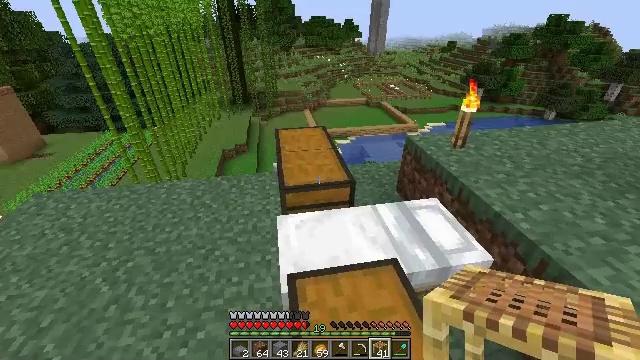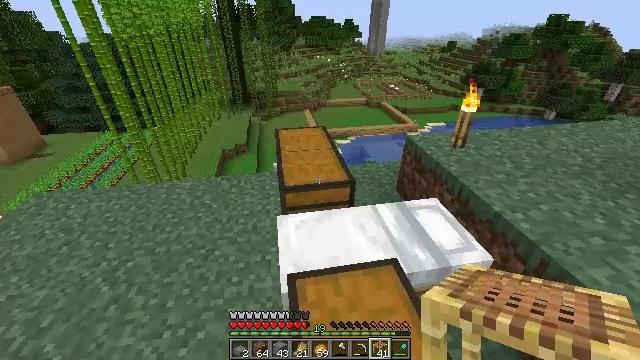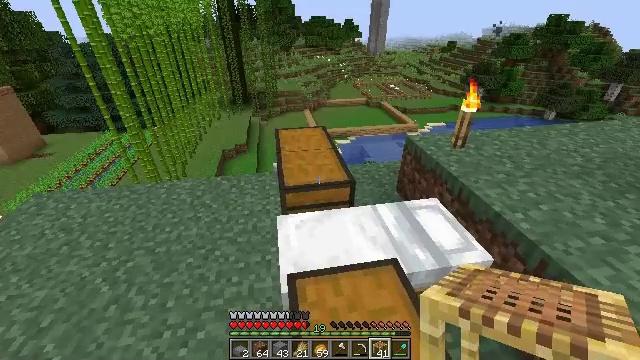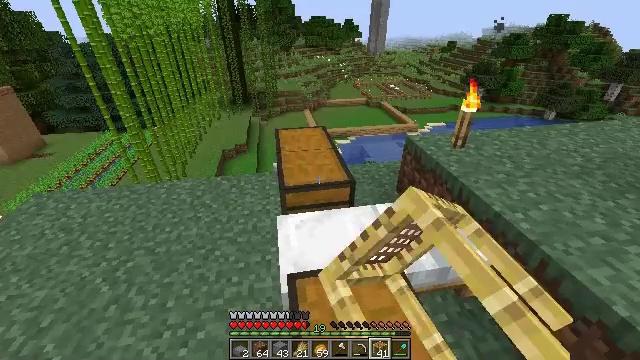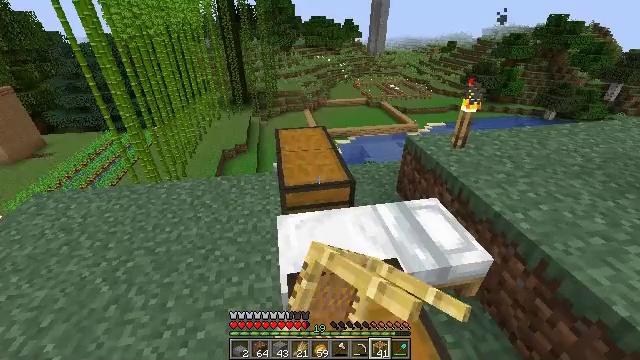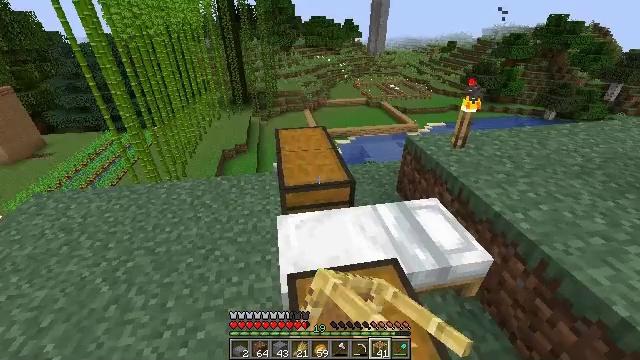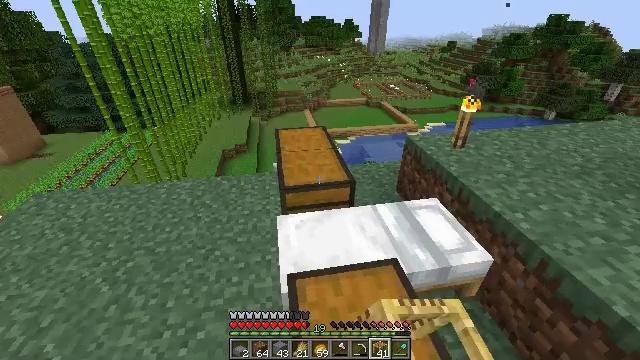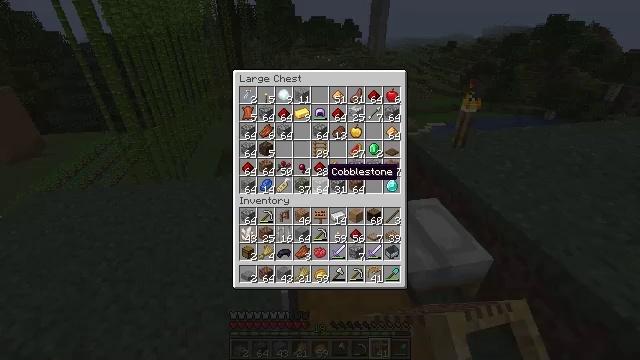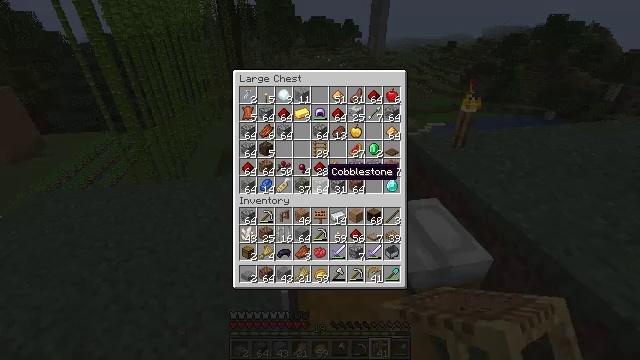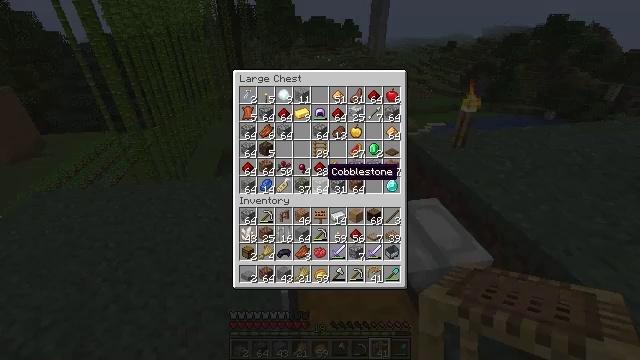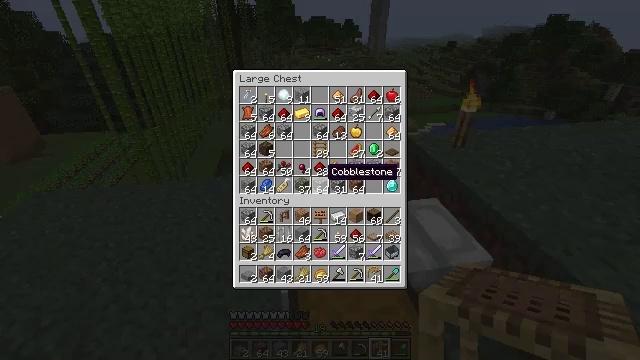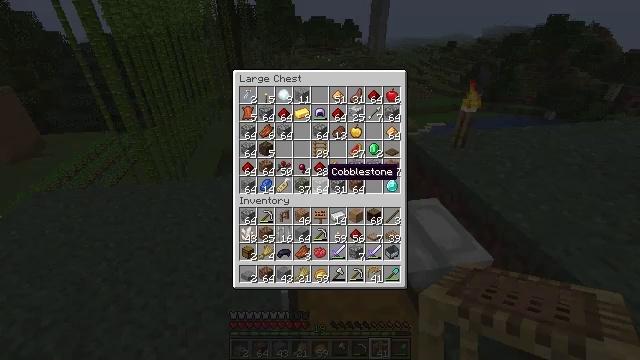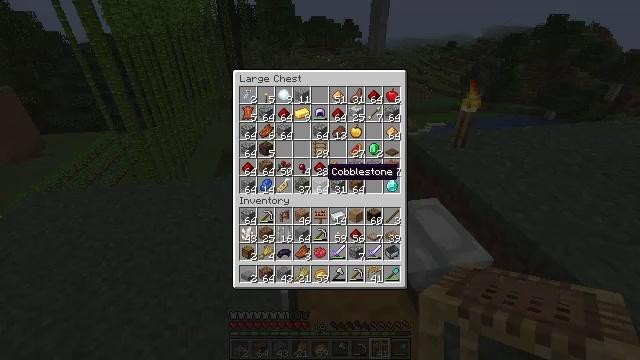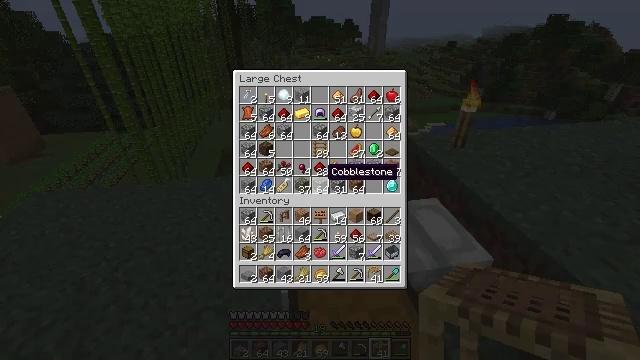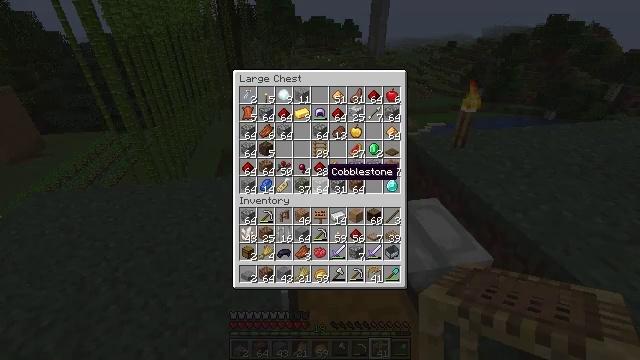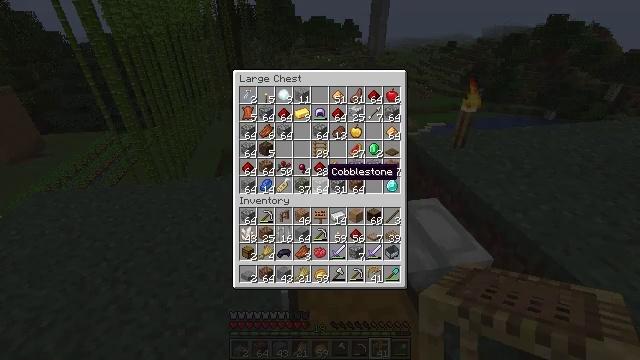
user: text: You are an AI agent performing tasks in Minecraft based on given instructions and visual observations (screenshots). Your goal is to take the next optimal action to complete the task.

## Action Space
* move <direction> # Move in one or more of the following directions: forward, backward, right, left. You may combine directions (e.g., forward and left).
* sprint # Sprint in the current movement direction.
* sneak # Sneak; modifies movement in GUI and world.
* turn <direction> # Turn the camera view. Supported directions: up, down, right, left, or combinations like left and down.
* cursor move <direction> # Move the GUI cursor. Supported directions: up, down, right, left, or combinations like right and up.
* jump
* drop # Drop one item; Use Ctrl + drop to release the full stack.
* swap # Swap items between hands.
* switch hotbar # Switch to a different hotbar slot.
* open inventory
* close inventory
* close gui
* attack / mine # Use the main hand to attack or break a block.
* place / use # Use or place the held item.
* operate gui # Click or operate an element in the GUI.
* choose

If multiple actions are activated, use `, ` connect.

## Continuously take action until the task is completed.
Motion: motion action
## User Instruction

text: Create glass by smelting sand.
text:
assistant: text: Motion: no_op
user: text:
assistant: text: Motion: use / place
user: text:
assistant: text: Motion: use / place
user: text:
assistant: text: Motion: use / place
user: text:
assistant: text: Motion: use / place
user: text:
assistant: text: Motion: no_op
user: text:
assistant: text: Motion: open gui
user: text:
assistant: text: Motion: no_op
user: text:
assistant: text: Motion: no_op
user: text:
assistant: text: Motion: no_op
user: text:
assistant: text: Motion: no_op
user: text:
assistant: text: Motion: no_op
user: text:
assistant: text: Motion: no_op
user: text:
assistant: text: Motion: no_op
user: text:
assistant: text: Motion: no_op
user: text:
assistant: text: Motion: no_op
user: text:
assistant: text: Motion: no_op
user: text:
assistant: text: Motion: no_op
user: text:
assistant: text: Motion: no_op
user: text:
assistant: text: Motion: no_op
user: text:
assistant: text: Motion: no_op
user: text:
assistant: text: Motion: no_op
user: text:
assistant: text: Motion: no_op
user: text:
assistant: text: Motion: no_op
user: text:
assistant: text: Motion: no_op
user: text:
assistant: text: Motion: no_op
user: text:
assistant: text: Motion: no_op
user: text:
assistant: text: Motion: no_op
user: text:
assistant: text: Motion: no_op
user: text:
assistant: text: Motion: no_op